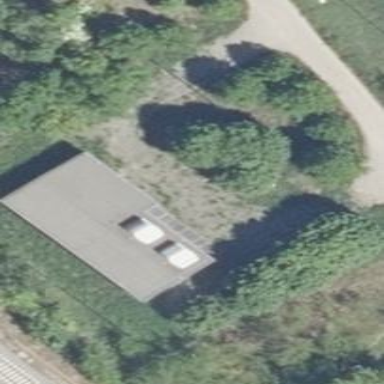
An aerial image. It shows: Fence surrounding traction substation.